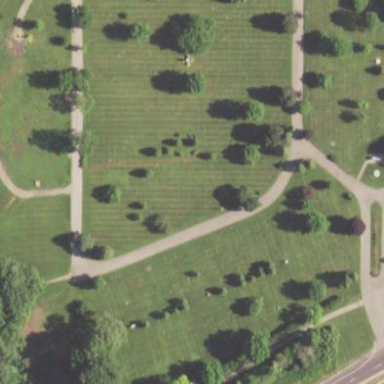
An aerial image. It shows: Cemetery.